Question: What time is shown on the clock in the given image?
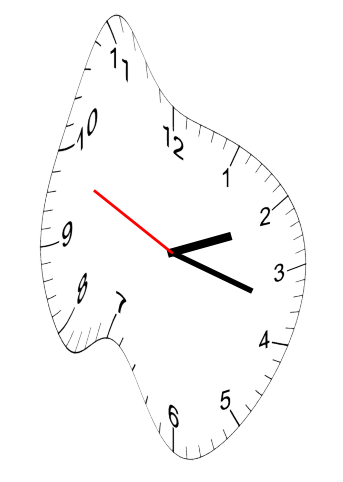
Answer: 02:17:49